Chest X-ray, PA view. Patient: 26 years old, sex M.
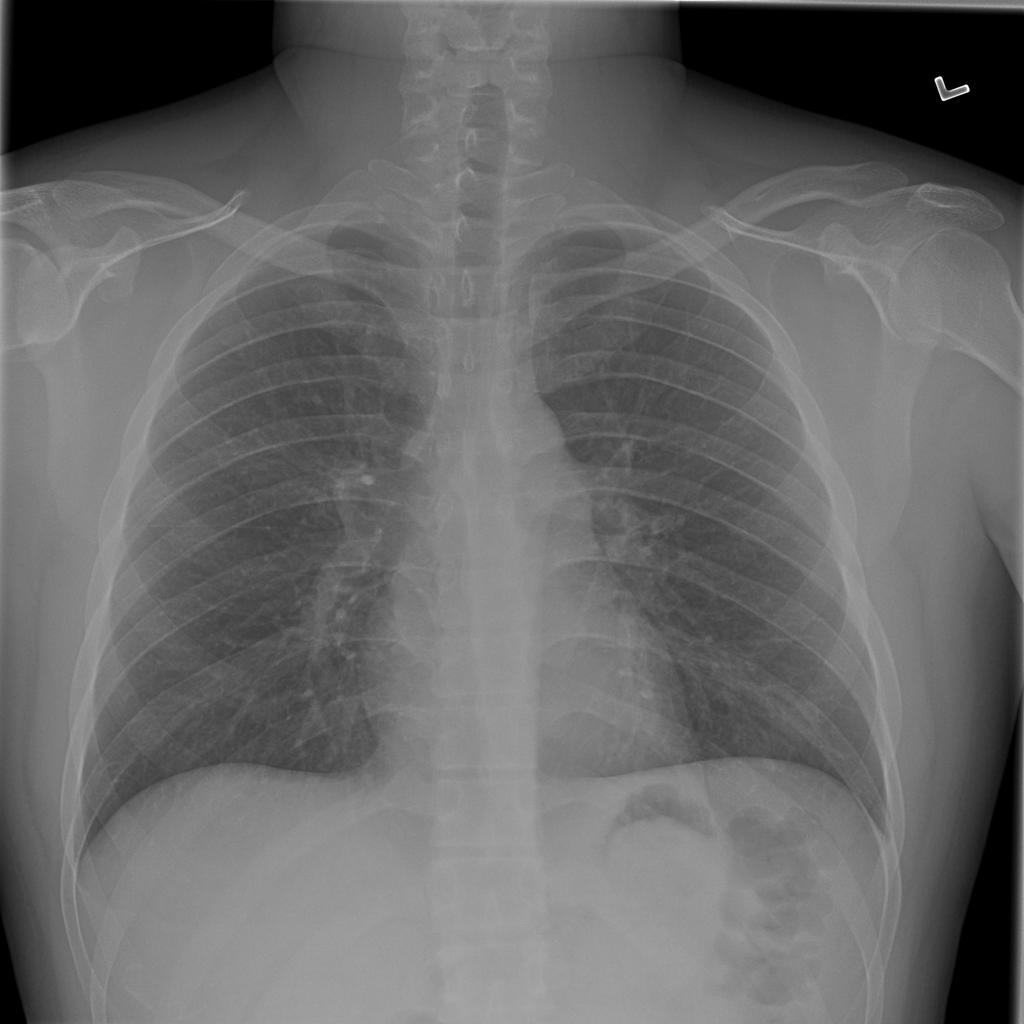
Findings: No Finding